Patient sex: M
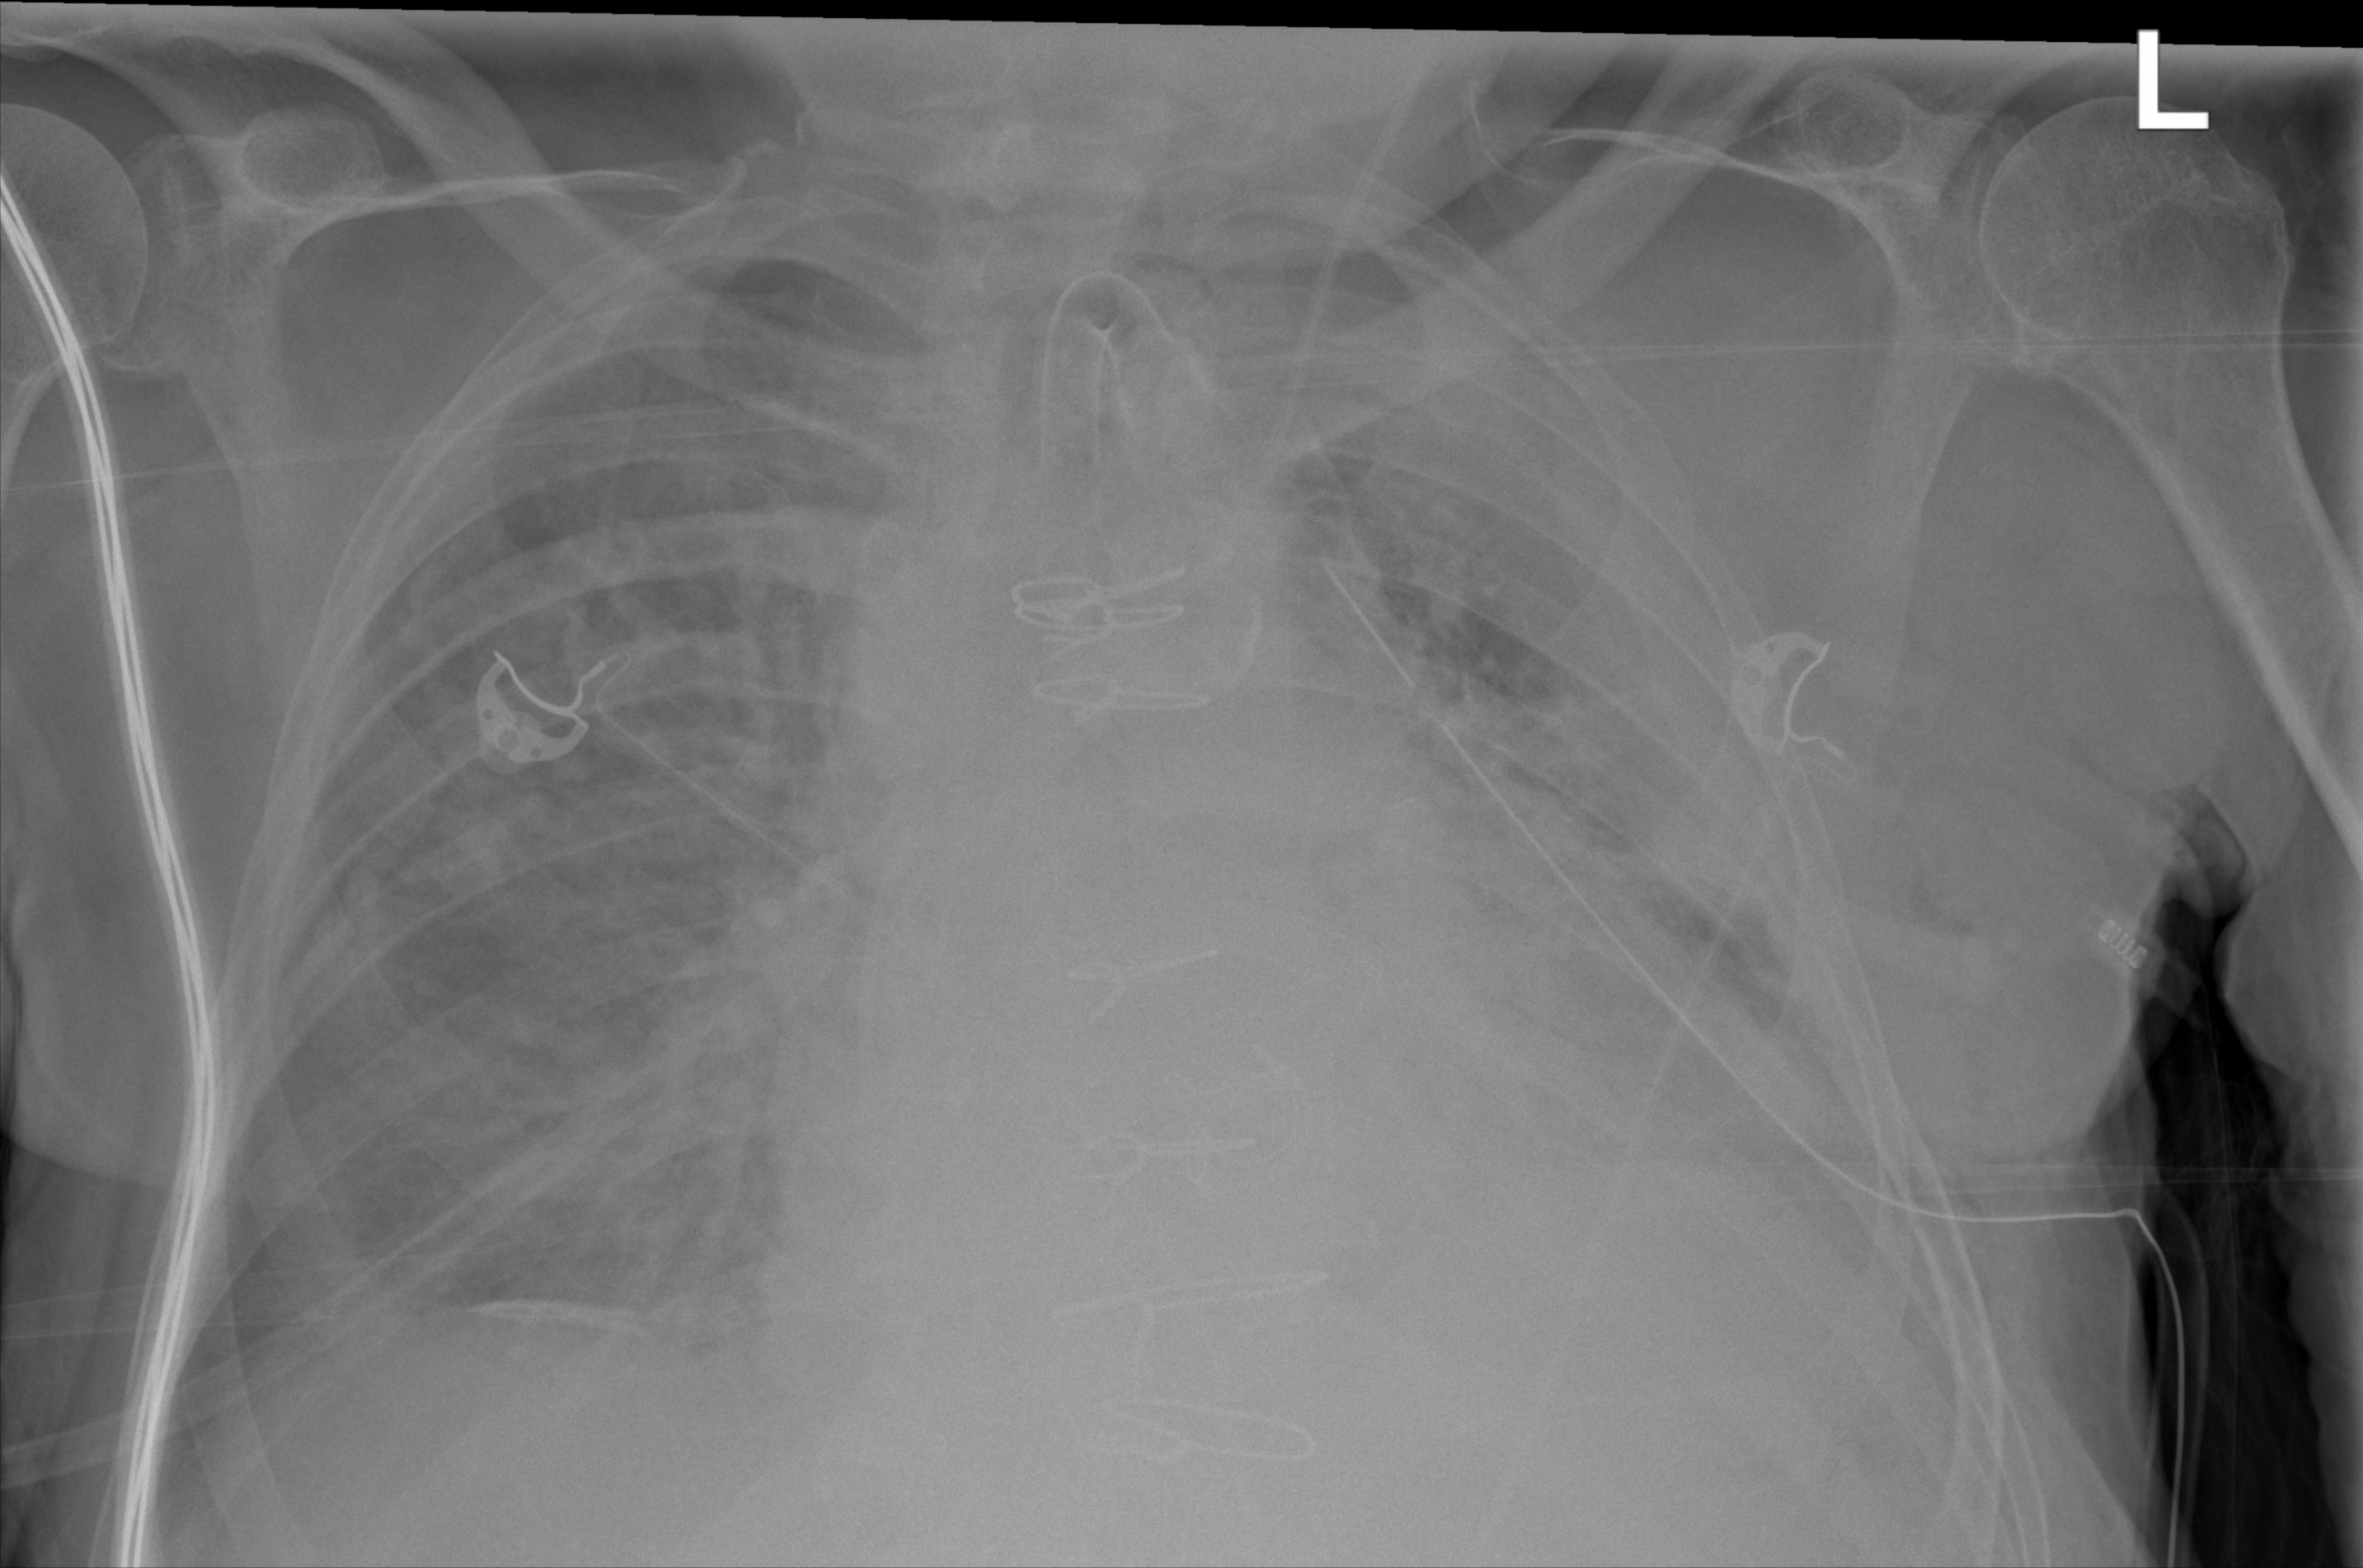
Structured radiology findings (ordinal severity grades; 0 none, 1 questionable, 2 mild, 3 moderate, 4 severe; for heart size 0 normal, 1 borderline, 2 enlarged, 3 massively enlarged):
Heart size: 2
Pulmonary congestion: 2
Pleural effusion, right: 1
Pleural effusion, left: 2
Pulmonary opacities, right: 2
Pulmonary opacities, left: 2
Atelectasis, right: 2
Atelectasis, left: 2